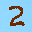
Label: 2